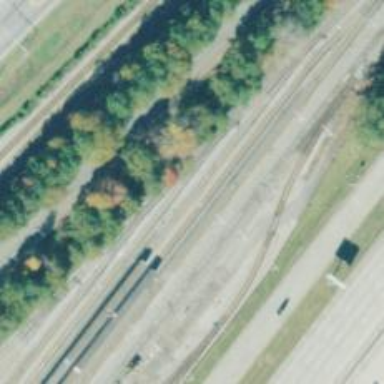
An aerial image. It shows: Electrified rail passing through service yard.